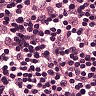
Metastatic tissue present: no